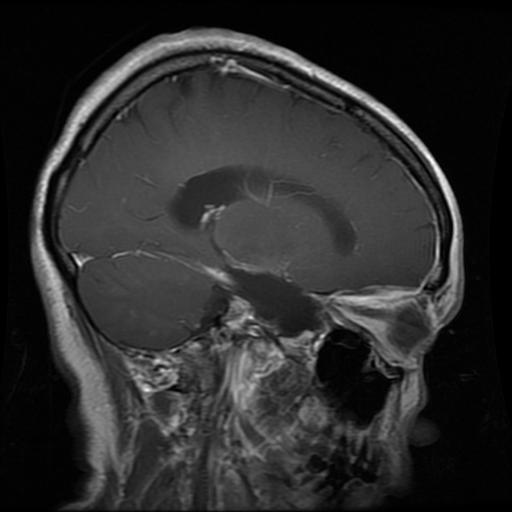
Label: glioma